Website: walmart
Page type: billing-address
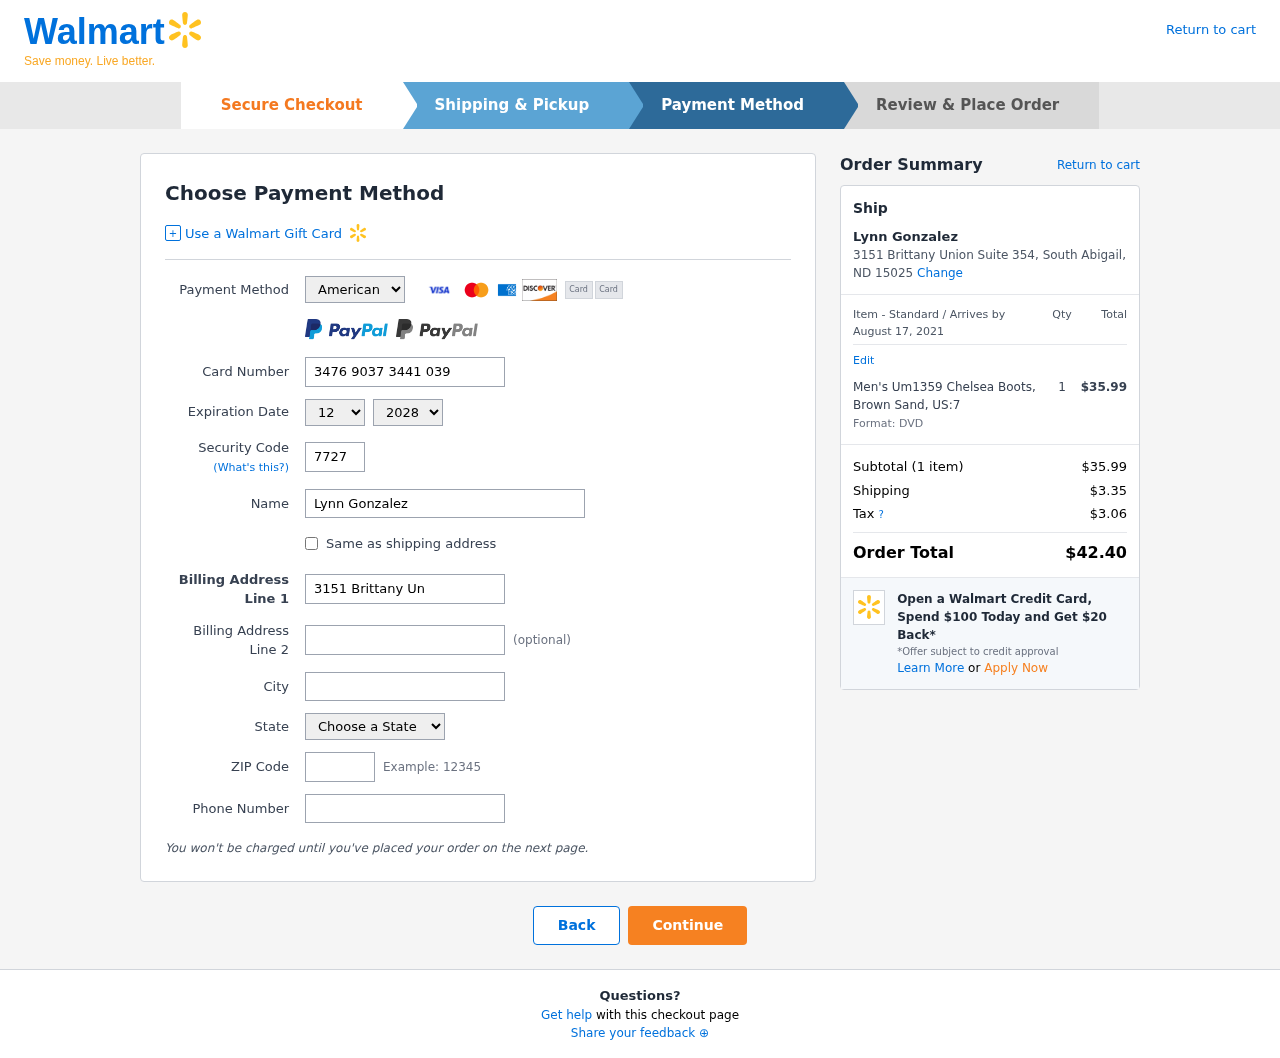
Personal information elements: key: PII_CARD_CVV
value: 7727
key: PII_CARD_EXPIRY_MONTH
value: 12
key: PII_CARD_EXPIRY_YEAR
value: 28
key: PII_CARD_NUMBER
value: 3476 9037 3441 039
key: PII_CARD_TYPE
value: American Express
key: PII_CITY
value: South Abigail
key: PII_CITY_STATE_ZIP
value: South Abigail, ND 15025
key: PII_FULLNAME
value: Lynn Gonzalez
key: PII_PHONE
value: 2295757063
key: PII_POSTCODE
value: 15025
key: PII_STATE
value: North Dakota
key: PII_STREET
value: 3151 Brittany Union Suite 354
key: PII_STREET2
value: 646 Michael Parkway Apt. 870
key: PII_FULLNAME2
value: Lynn Gonzalez
Product elements: key: PRODUCT1_NAME
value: Men's Um1359 Chelsea Boots, Brown Sand, US:7
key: PRODUCT1_PRICE
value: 35.99
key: PRODUCT1_QUANTITY
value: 1
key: PRODUCT1_DESC
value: Format: DVD
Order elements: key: ORDER_DELIVERY_DATE
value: August 17, 2021
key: ORDER_NUM_ITEMS
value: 1
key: ORDER_SUBTOTAL
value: $35.99
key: ORDER_SHIPPING_COST
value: $3.35
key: ORDER_TAX
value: $3.06
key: ORDER_TOTAL
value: $42.40